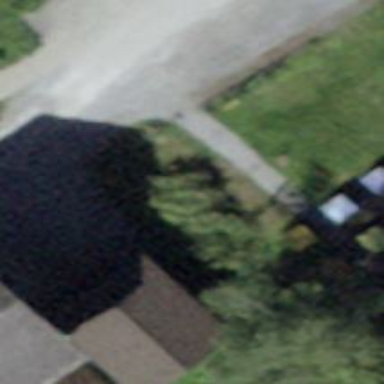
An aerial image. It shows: Paved path.